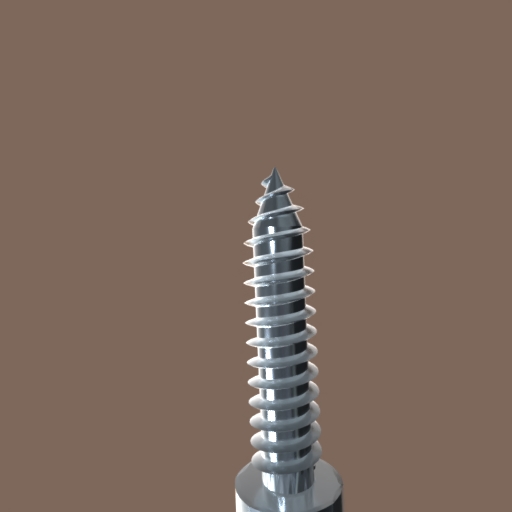
Label: screw